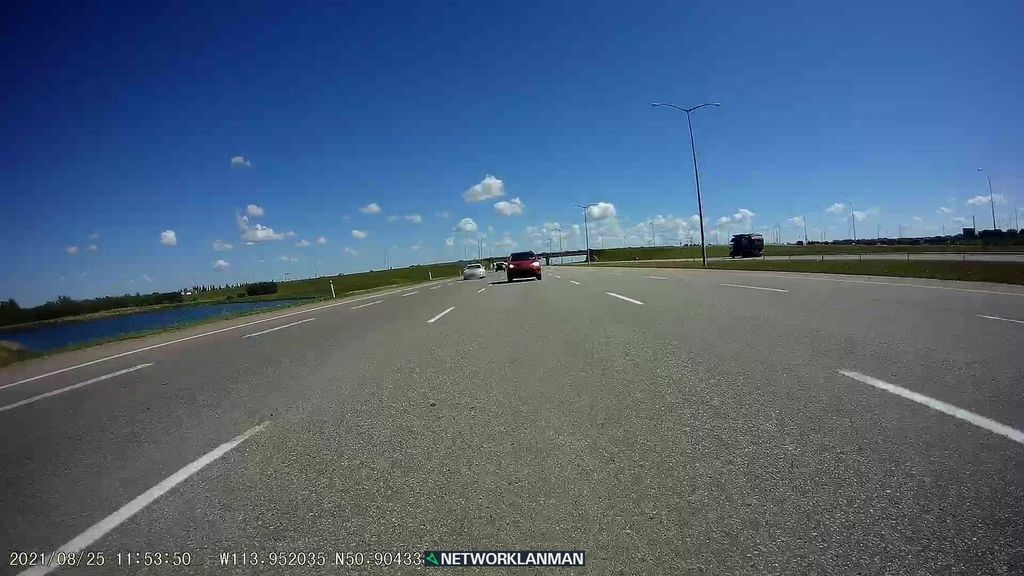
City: calgary